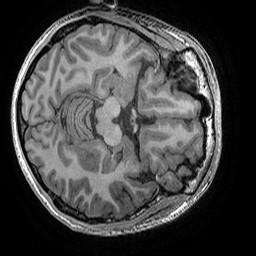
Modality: T1w
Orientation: axial
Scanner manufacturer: ge
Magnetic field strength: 3 T
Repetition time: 0.008184 s
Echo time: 0.003192 s